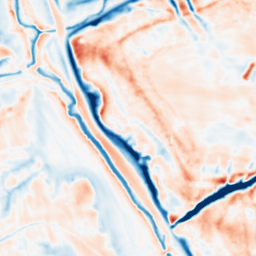
Category: multiscale
Decomposition family: dog_multiscale
Decomposition parameters: sigma_ratio: 1.6
n_scales: 4
base_sigma: 1
Upsampling method: lanczos
Upsampling parameters: scale: 4
Upsampling scale: 4